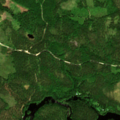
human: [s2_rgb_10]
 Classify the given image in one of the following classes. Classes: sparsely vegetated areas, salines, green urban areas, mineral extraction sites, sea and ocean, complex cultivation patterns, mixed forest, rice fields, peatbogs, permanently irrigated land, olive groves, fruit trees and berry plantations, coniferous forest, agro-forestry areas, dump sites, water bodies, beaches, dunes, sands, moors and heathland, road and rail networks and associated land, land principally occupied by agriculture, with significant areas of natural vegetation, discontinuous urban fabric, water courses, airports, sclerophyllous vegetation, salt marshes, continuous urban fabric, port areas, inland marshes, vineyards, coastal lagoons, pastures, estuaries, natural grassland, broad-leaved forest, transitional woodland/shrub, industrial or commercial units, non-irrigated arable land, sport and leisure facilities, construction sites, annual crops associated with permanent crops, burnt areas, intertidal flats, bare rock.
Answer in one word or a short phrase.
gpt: coniferous forest, transitional woodland/shrub